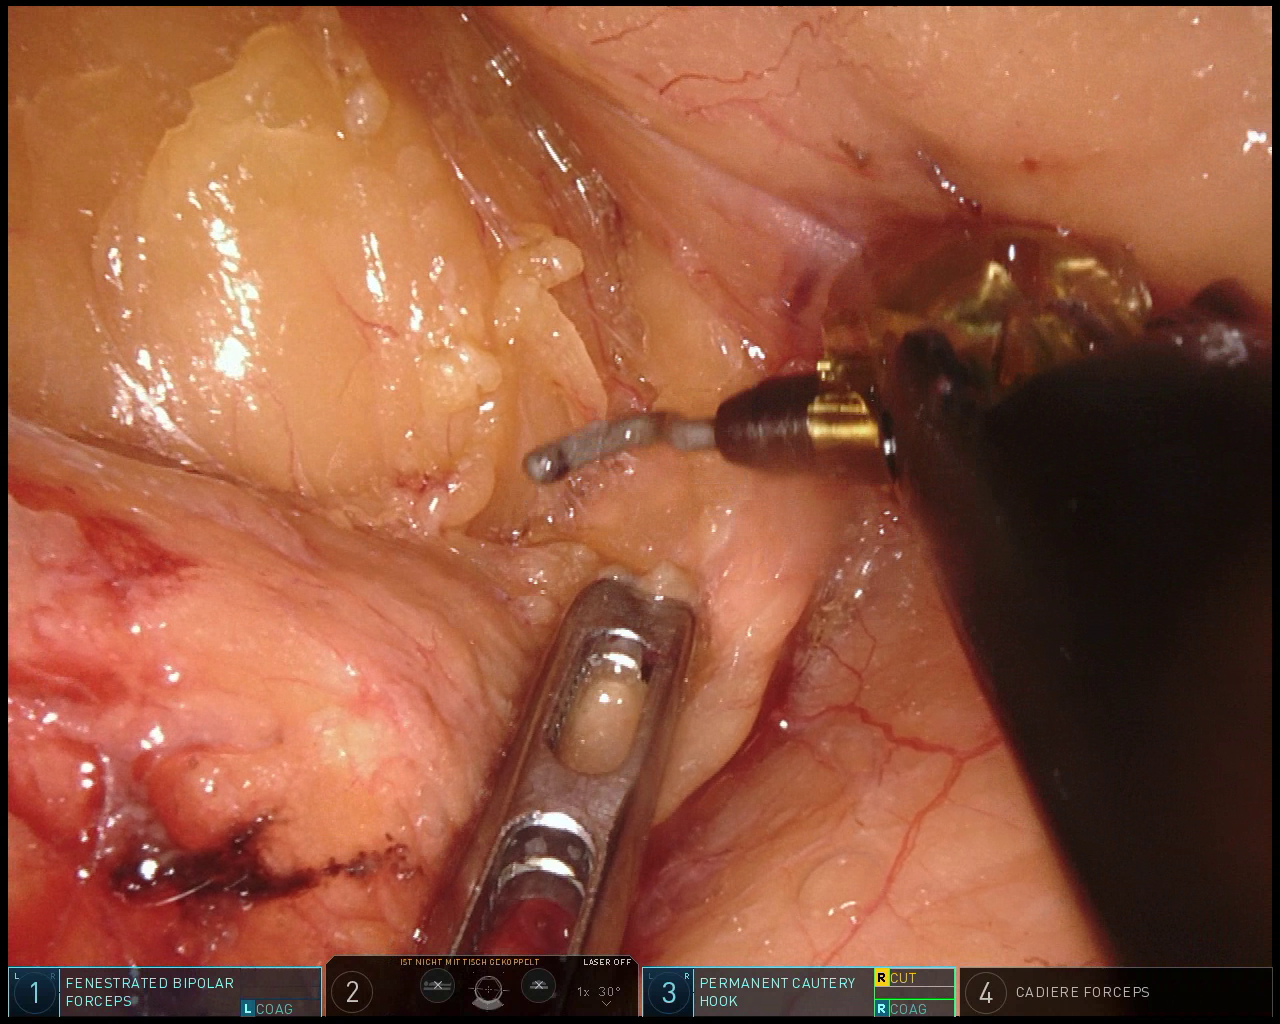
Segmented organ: pancreas
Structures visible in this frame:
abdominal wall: no
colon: no
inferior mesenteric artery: no
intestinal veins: no
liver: no
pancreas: yes
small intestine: no
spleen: no
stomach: no
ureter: no
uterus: no
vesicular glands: no